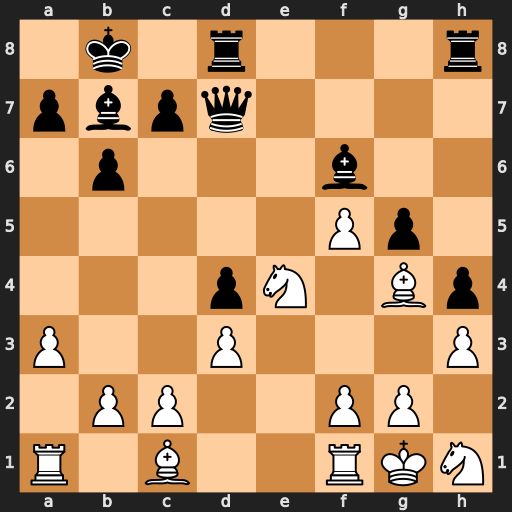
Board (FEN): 1k1r3r/pbpq4/1p3b2/5Pp1/3pN1Bp/P2P3P/1PP2PP1/R1B2RKN
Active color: w
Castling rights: -
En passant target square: -
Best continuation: Nxf6 Qc6 Ne4